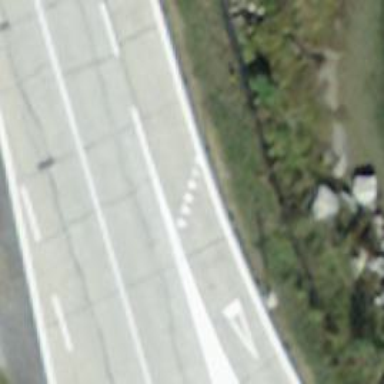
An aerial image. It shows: Road with "give way" sign.